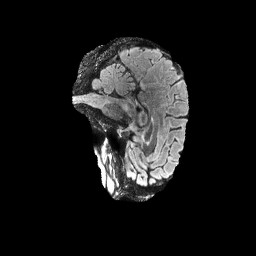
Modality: FLAIR
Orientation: sagittal
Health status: ill
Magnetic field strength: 3 T